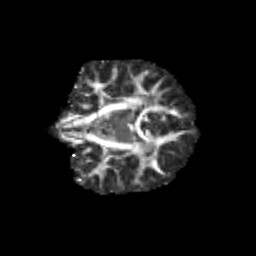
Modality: FA
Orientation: coronal
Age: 9
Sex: female
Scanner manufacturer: siemens
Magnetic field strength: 3 T
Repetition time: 3.8 s
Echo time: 0.07 s